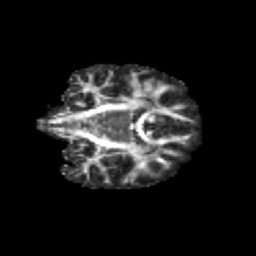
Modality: FA
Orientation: coronal
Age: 12
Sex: female
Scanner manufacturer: siemens
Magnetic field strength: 3 T
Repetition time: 3.8 s
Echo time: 0.07 s